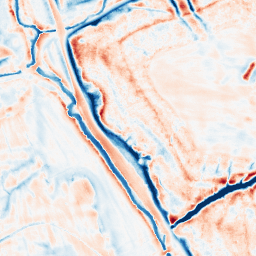
Category: edge_preserving
Decomposition family: bilateral
Decomposition parameters: d: 21
sigma_color: 75
sigma_space: 75
Upsampling method: quintic
Upsampling parameters: scale: 2
Upsampling scale: 2